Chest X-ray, PA view. Patient: 33 years old, sex M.
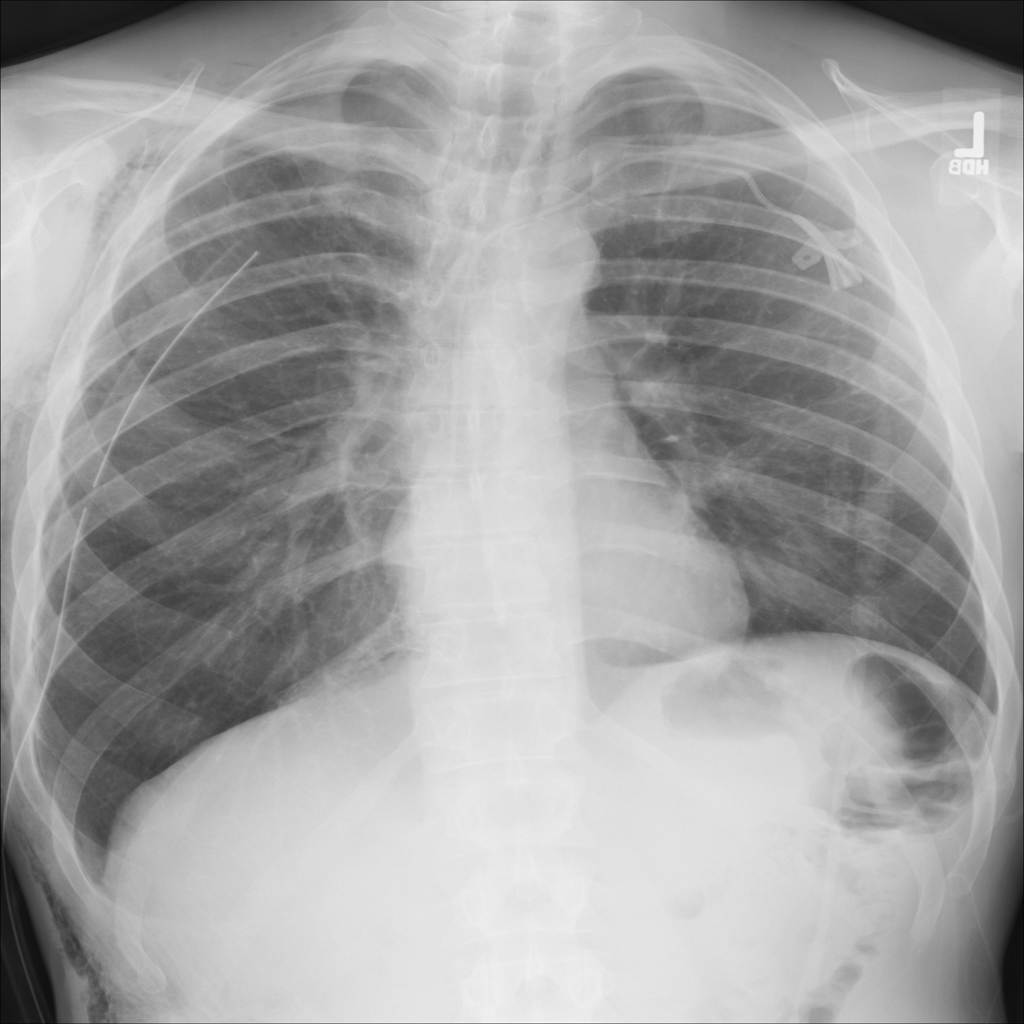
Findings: Pneumothorax